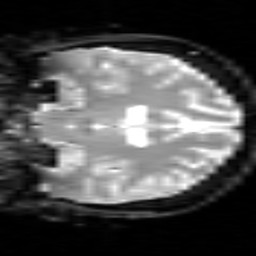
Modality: inplaneT2
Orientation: coronal
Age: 26
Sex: female